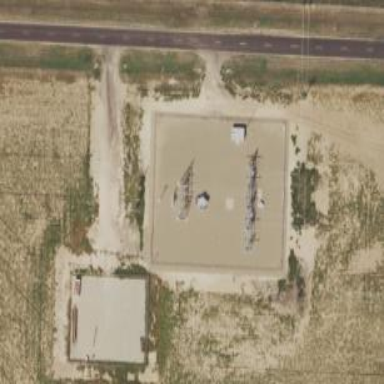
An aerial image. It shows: There is distribution substation enclosed by fence.